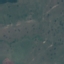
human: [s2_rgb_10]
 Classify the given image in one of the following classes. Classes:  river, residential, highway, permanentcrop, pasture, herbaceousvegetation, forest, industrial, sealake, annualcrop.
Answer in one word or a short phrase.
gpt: Pasture